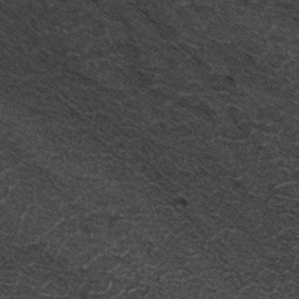
Label: frost